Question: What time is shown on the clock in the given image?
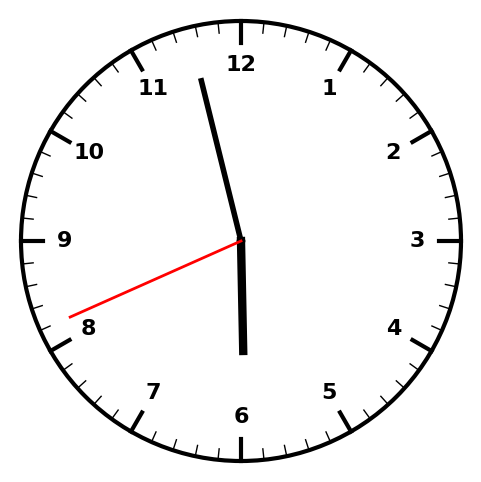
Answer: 05:57:41